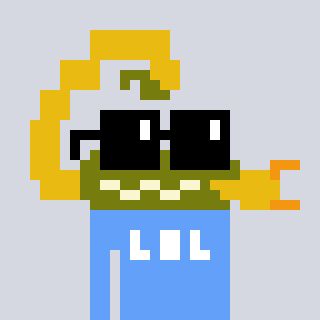
a pixel art character with square black sunglasses, a scorpion-shaped head and a blue-colored body on a cool background